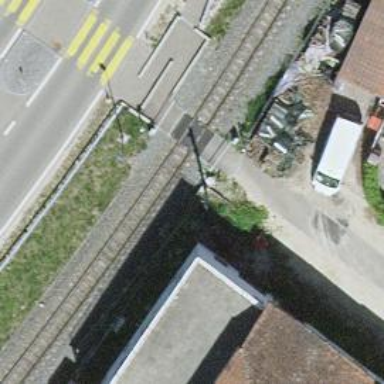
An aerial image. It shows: Railway crossing with barrier.